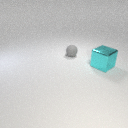
large cyan metal cube to the right of small gray rubber sphere